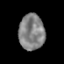
Tissue: prostate
Cell type: Epithelial cells
Senescence score: 0.3346
Nuclear area (px): 905
Mean DAPI intensity: 130.488